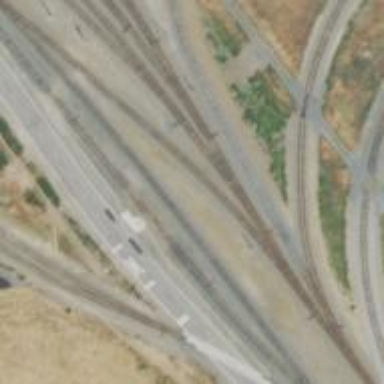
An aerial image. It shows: Railway spur service.